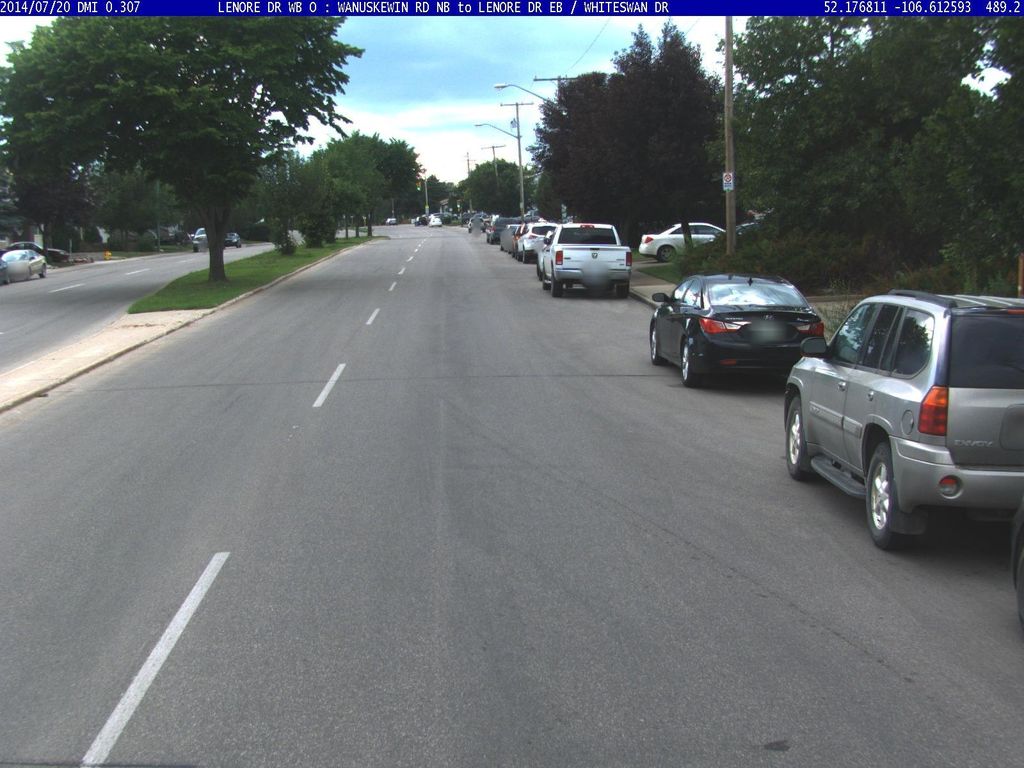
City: saskatoon